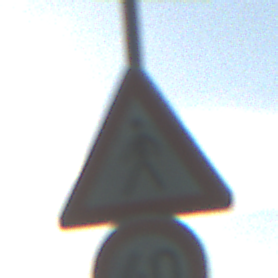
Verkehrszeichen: FussgaengerRechts
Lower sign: Geschwindigkeit40
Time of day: MorningAfternoon
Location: Outdoor (Nature)
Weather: PartlyCloudy
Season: NotSpecified
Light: Natural